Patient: sex M, age 22
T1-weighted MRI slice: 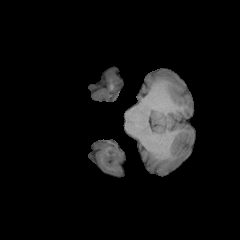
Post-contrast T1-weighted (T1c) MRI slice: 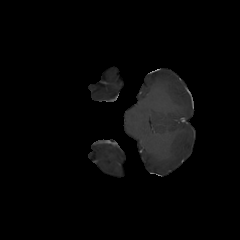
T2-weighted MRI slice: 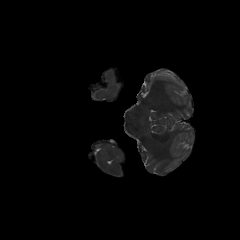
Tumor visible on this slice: no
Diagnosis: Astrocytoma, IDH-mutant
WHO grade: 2